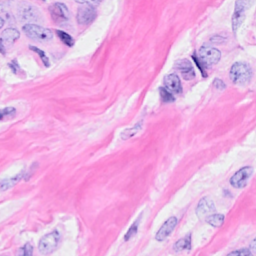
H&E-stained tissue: Breast